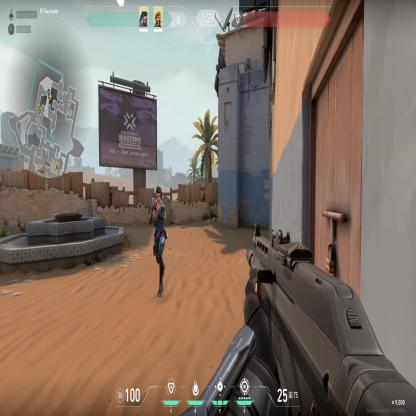
Label: teammate